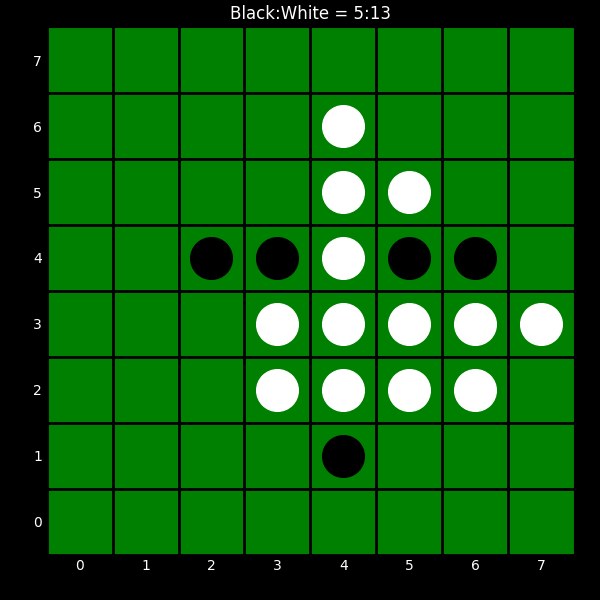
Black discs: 5
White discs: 13